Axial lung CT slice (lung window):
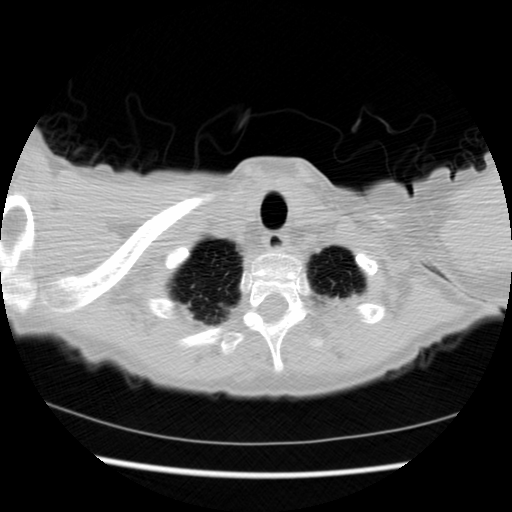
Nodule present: no